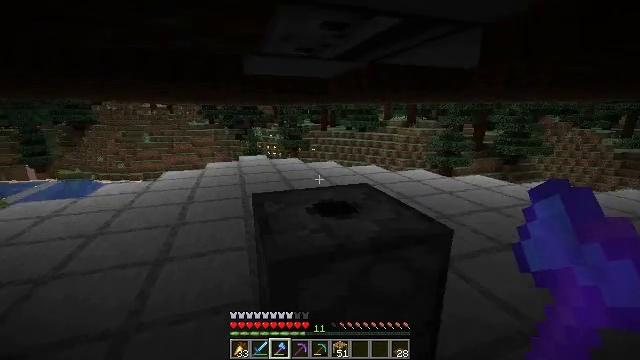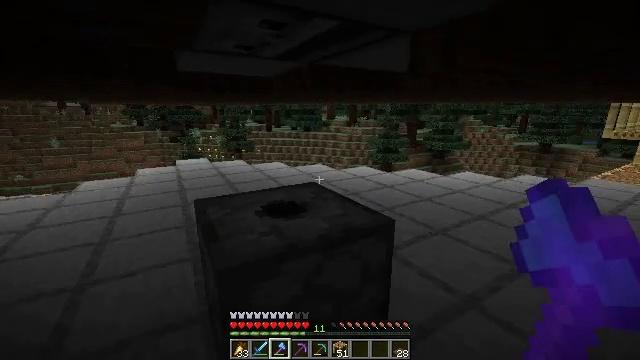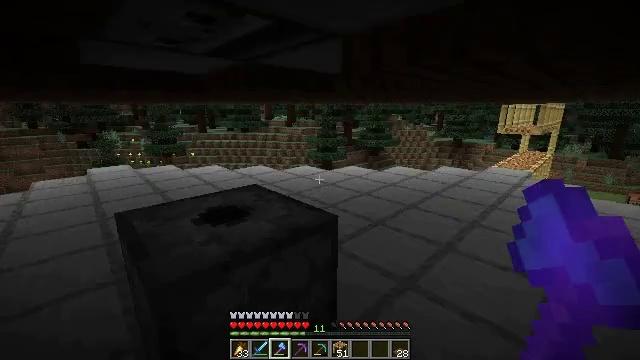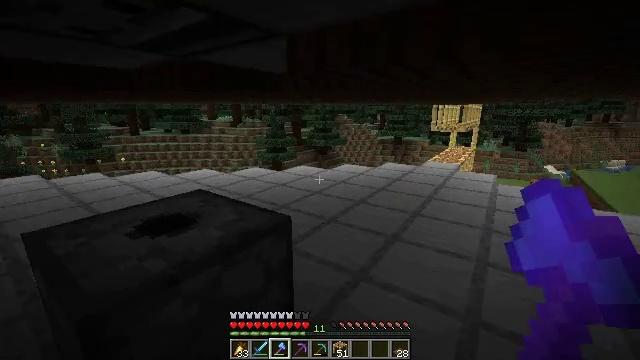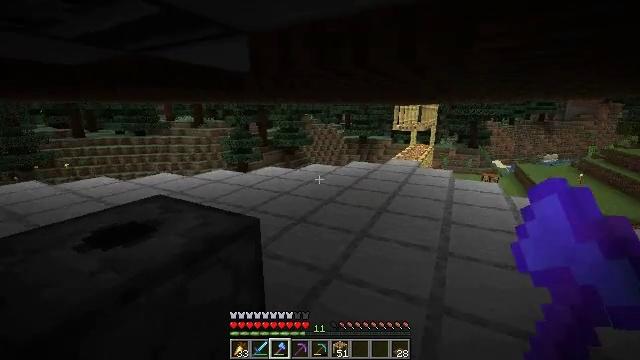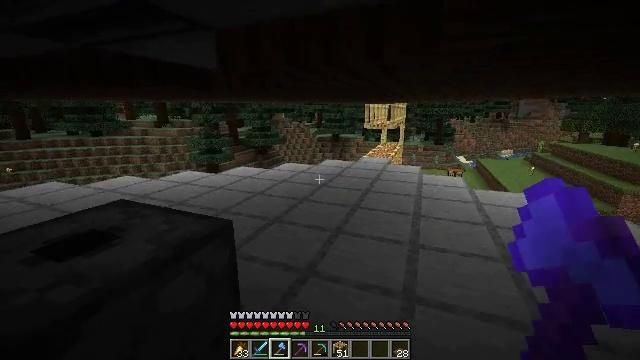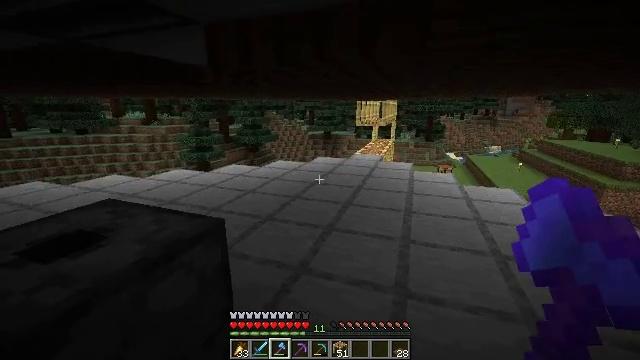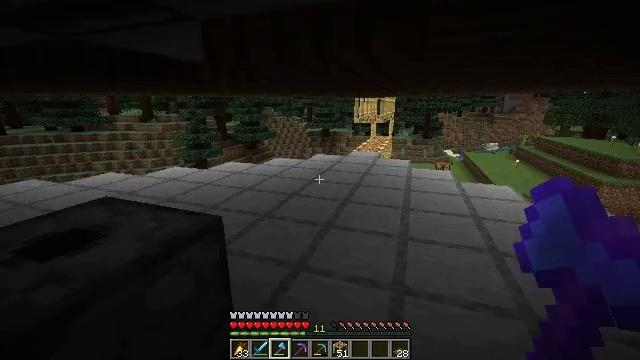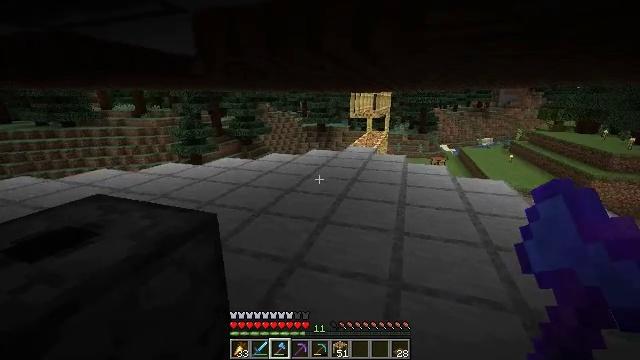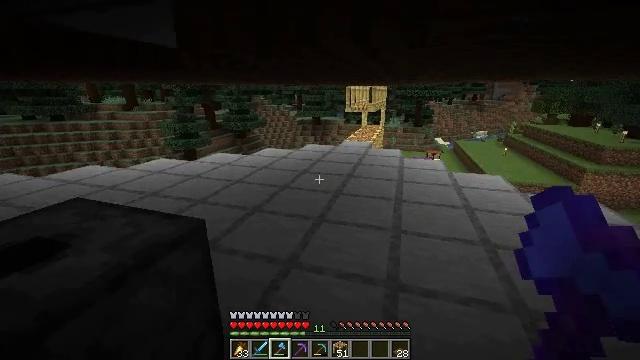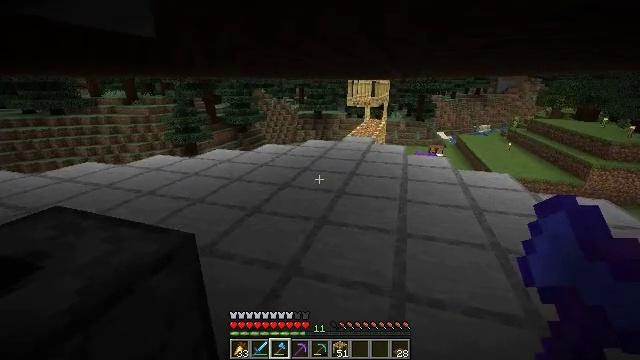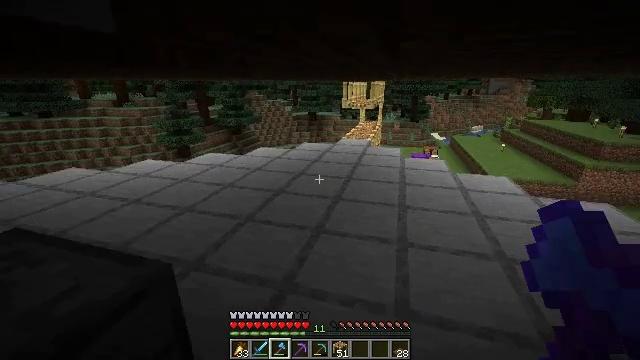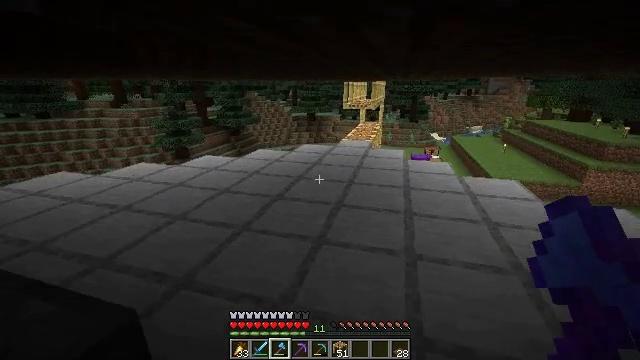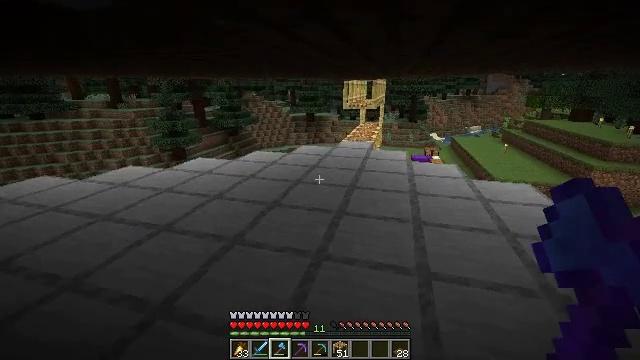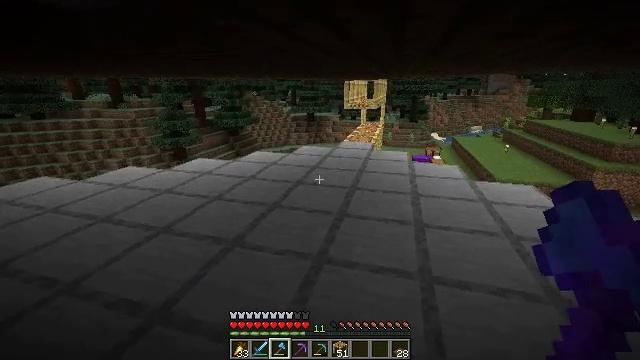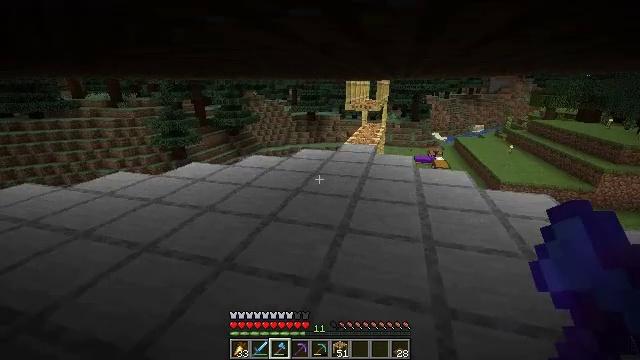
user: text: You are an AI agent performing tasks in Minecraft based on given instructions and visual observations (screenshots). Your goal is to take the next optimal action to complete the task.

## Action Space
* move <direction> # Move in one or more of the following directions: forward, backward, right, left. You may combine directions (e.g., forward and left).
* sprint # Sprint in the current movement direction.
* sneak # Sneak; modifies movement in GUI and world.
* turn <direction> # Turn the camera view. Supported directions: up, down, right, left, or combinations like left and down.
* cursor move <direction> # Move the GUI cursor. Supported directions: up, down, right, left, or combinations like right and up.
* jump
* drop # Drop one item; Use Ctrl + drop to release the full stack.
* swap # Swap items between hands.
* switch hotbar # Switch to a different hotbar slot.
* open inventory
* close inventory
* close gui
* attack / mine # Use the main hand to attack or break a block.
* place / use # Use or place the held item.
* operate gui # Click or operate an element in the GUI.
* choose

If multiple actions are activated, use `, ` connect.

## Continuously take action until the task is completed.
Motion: motion action
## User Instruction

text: Break the scaffolding for reuse.
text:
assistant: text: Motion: turn right
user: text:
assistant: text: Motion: turn right
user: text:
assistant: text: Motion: turn right
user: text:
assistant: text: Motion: turn right
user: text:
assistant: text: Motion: turn right
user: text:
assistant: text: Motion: turn right
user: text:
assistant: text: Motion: no_op
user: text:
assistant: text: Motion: move forward, turn down
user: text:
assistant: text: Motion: move forward, turn right and down
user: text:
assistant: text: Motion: move forward, turn down
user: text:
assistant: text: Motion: move forward, turn right
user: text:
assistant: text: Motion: move forward
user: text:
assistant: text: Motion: move forward
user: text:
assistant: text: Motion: move forward
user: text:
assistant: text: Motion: move forward
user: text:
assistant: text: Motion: move forward
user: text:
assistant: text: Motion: move forward
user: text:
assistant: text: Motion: move forward, turn left
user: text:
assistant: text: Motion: move forward
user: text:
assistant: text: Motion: move forward, turn right
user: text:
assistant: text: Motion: move forward, sprint
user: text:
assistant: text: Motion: move forward, sprint, turn right
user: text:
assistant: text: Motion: move forward, sprint, turn right
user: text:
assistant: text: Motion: move forward, sprint, turn right
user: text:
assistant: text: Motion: move forward, turn right
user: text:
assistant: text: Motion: move forward, turn right
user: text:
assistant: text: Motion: move forward
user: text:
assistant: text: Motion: move forward
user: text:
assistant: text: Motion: move forward
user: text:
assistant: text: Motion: move forward